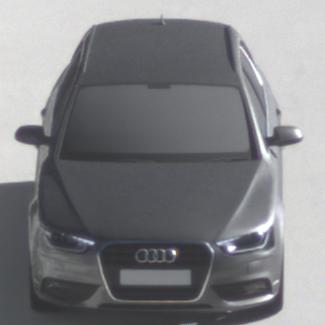
Make: Audi
Model: A4 Avant 1.8 TFSI
Detailed model: A4 (B8) Avant
Model produced from: 2012/02
Model produced until: 2015/04
Doors: 5
Color: gray
Road condition: dry road
Daytime: morning or afternoon
Contrast: high contrast